Question: How I can set selected a certain items of a list when clicked?
Example from Google Maps App:

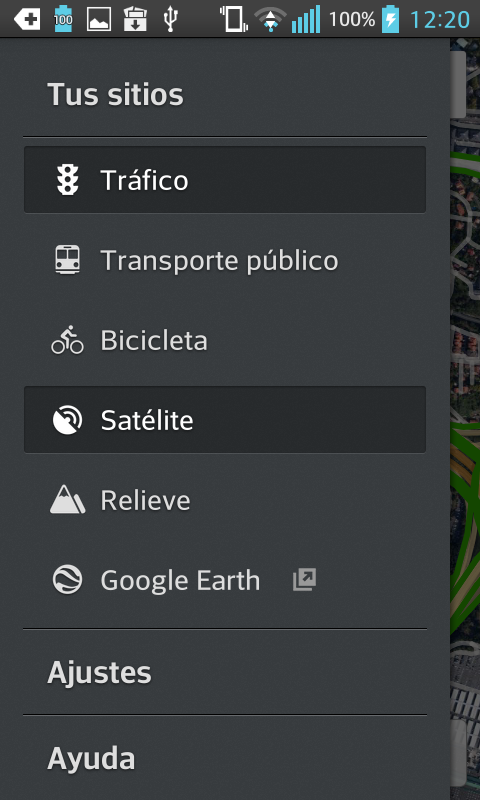
Answer: try this help you
Method 1: get the current selected position
'''
OnItemClickListener listViewOnItemClick = new OnItemClickListener() {
@Override
public void onItemClick(AdapterView<?> adapter, View arg1, int position, long id) {
mSelectedItem = position;
mAdapter.notifyDataSetChanged();
}
};
And override the getView method of your adapter:
@Override
public View getView(int position, View convertView, ViewGroup parent) {
final View view = View.inflate(context, R.layout.item_list, null);
if (position == mSelectedItem) {
// set your color
}
return view;
'''
}
'''
Method 2:
first put this in your listview
android:listSelector="@drawable/list_selector"
Then create xml files in drawable to control the diferent states
'''
# @drawable/list_selector
'''
<selector xmlns:android="http://schemas.android.com/apk/res/android">
<item android:drawable="@drawable/list_item_bg_normal" android:state_activated="false"/>
<item android:drawable="@drawable/list_item_bg_pressed" android:state_pressed="true"/>
<item android:drawable="@drawable/list_item_bg_pressed" android:state_activated="true"/>
</selector>
'''
# @drawable/list_item_bg_normal:
'''
<shape xmlns:android="http://schemas.android.com/apk/res/android"
android:shape="rectangle">
<gradient
android:startColor="@color/list_background"
android:endColor="@color/list_background"
android:angle="90" />
</shape>
'''
# @drawable/list_item_bg_pressed:
'''
<shape xmlns:android="http://schemas.android.com/apk/res/android"
android:shape="rectangle">
<gradient
android:startColor="@color/list_background_pressed"
android:endColor="@color/list_background_pressed"
android:angle="90" />
</shape>
'''
In your ListView Selection :
'''
listView.setOnItemClickListener(new OnItemClickListener() {
@Override
public void onItemClick(AdapterView<?> parent, View view, int position,long arg3) {
view.setSelected(true);
...
}
}
'''